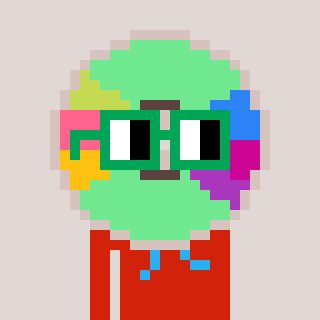
a pixel art character with square green glasses, a cd-shaped head and a red-colored body on a warm background